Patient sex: M
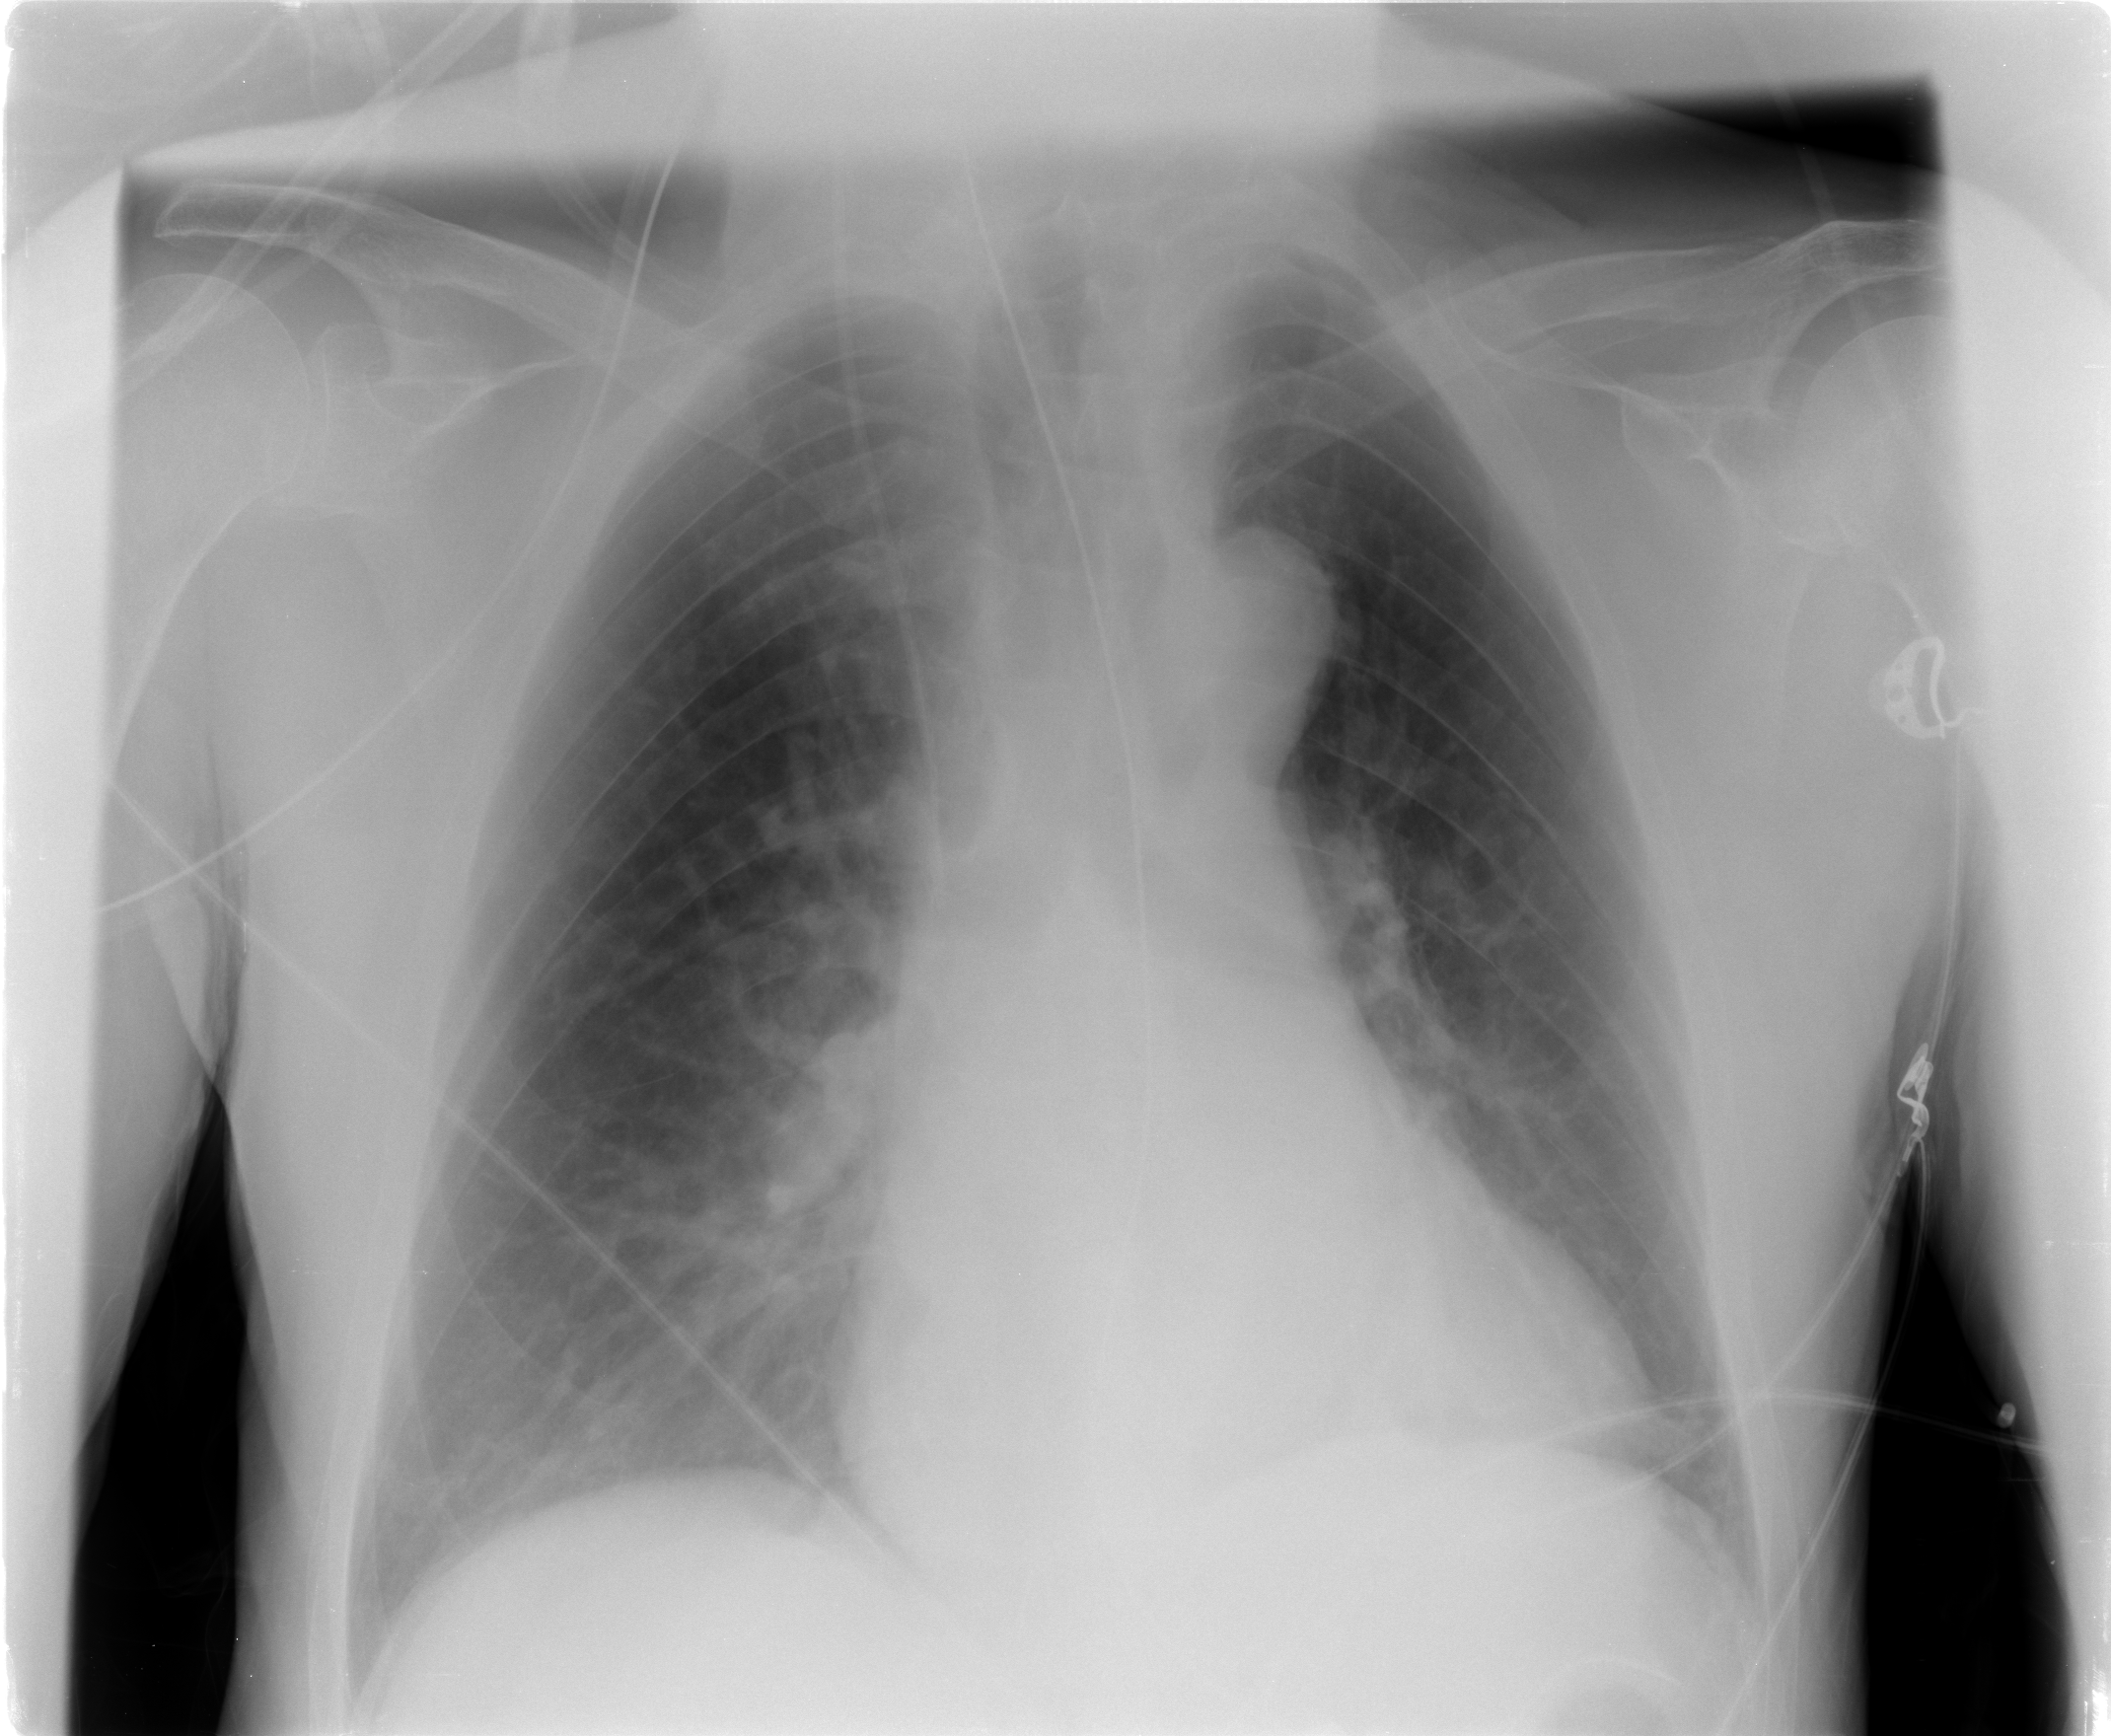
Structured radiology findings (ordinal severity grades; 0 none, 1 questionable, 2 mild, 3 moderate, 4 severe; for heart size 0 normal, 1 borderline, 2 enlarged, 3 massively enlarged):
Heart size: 2
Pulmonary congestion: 1
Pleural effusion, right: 0
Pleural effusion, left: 0
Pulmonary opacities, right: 0
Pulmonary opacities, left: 0
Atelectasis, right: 0
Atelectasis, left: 0